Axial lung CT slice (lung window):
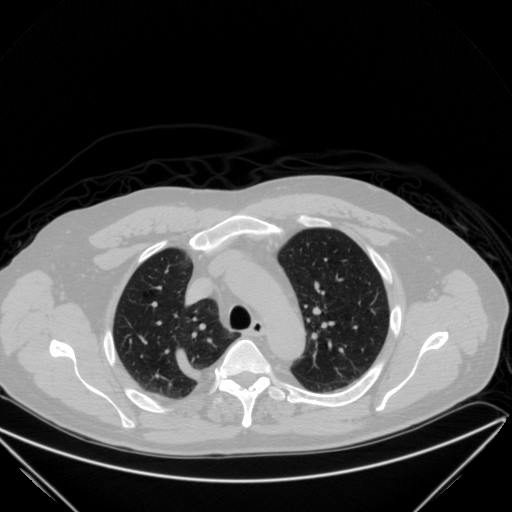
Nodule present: no